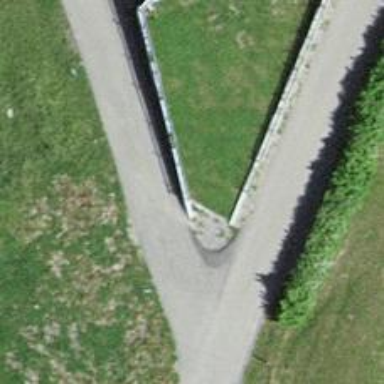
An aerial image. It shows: Hedge acting as barrier.